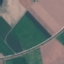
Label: AnnualCrop